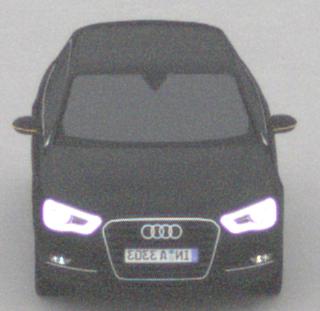
Make: Audi
Model: A3 1.2 TFSI
Detailed model: A3 (8V)
Model produced from: 2013/02
Model produced until: 2014/05
Doors: 3
Color: black
Road condition: dry road
Daytime: midday
Contrast: low contrast